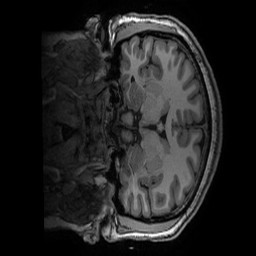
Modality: T1w
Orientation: coronal